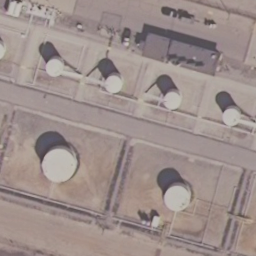
Label: storage tanks